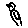
Label: bird